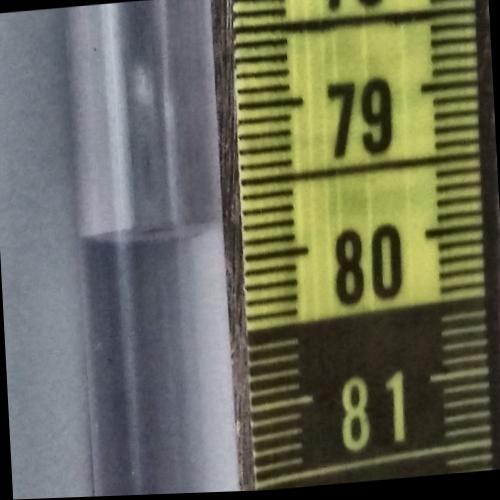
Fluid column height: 79.8 cm